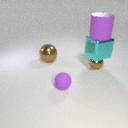
large cyan metal cube below large purple rubber cylinder